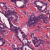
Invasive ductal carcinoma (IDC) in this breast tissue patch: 1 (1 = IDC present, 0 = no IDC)